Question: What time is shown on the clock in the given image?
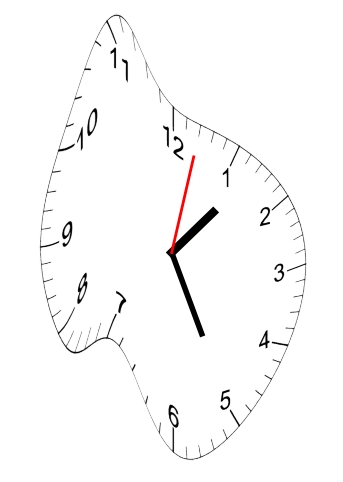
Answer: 01:25:02